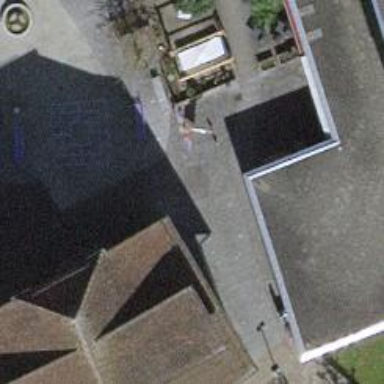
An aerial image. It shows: Bench for seating.